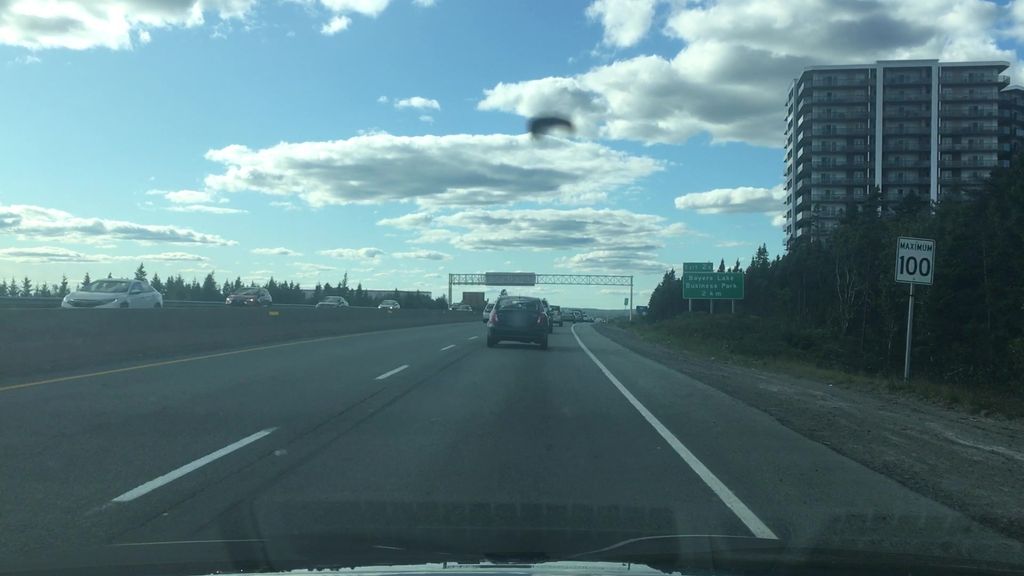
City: halifax